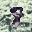
Label: 8